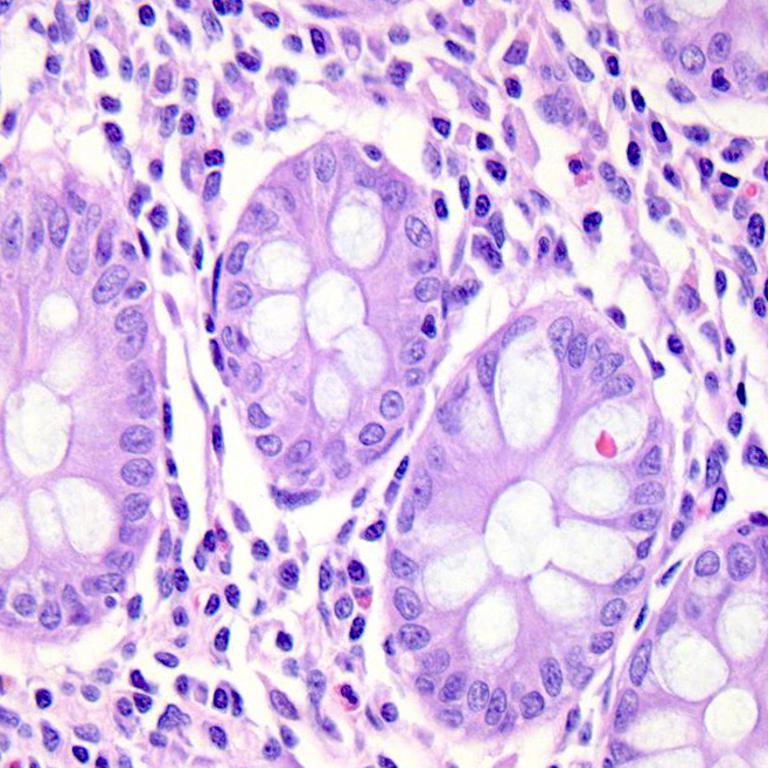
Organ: colon
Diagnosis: benign